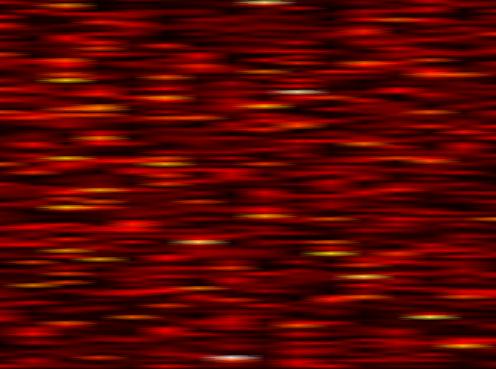
Label: OFDM